Question: I'm trying to deploy my app on Heroku and I'm getting a type error when I npm run migrate on heroku run bash.
The error on the terminal is saying that it's a SQL typo error but I cannot see what is the error. I've tried to change the quotes, but it's not working either. Any help will be welcome.
error:

'''
require("dotenv").config();
const mysql = require("mysql");
const DB_HOST = process.env.DB_HOST;
const DB_USER = process.env.DB_USER;
const DB_PASS = process.env.DB_PASS;
const DB_NAME = process.env.DB_NAME;
const con = mysql.createConnection({
host: DB_HOST || "127.0.0.1",
user: DB_USER || "root",
password: DB_PASS || "root",
database: DB_NAME || "5aday",
multipleStatements: true
});
con.connect(function(err) {
if (err) throw err;
console.log("Connected!");
let sql = 'DROP TABLE if exists seasons; CREATE TABLE into seasons (id INT NOT NULL AUTO_INCREMENT, image VARCHAR(255) NOT NULL, title VARCHAR(255) NOT NULL, description VARCHAR(1000) NOT NULL, list VARCHAR(1000)NOT NULL, PRIMARY KEY (id));';
'INSERT INTO seasons (image, title,https description, list) VALUES ('https://www.juiceplus.com/content/juiceplusblog/en/2019/3/the-ultimate-fruit-and-vegetable-season-calendar/_jcr_content/par/image.img.jpg/1553178913562.jpg', 'FRUITS AND VEGETABLES AVAILABLE IN WINTER', 'Fruits and vegetables available in the winter months consist of lots of fruits you'd typically associate with Christmas (clementines, cranberries), but also lots of earthy vegetables like turnips, parsnips and leeks. There are some lovely winter warming recipes you can cook with these!', 'Apple
Pears
Clementines
Cranberries
Dates
Beetroot
Brussels sprouts
Celeriac
Celery
Kale
Leek
Parsnip
Turnip
Sweet potato
Grapefruit
Lemon
Orange
Rhubarb
Kiwi
Passion Fruit
Pomegranate
Beetroot
Brussels sprouts
Celeriac
Celery
Kale
Leek
Parsnip
Turnip
Sweet potato
Cauliflower
Chicory
Jerusalem artichoke');'
'INSERT INTO seasons (image, title, description, list) VALUES ('https://www.juiceplus.com/content/juiceplusblog/en/2019/3/the-ultimate-fruit-and-vegetable-season-calendar/_jcr_content/par/image_1056369294.img.jpg/1553178984905.jpg', 'FRUITS AND VEGETABLES AVAILABLE IN SPRING', 'Coming into to spring and lots of fresh spring greens come into season, like watercress, spinach and lettuce. New potatoes also come in the spring, which make for a delicious buttery dish or potato salad with watercress.', 'Grapefruit
Lemon
Orange
Rhubarb
Passion Fruit
Pomegranate
Apricot
Nectarine
Brussels sprouts
Cauliflower
Chicory
Jerusalem artichoke
Spinach
Watercress
Purple sprouting broccoli
New potatoes
Potatoes
Carrot
Lambs lettuce
Lettuce');'
'INSERT INTO seasons (image, title, description, list) VALUES ('https://www.juiceplus.com/content/juiceplusblog/en/2019/3/the-ultimate-fruit-and-vegetable-season-calendar/_jcr_content/par/image_1788290349.img.jpg/1553179052619.jpg', 'FRUITS AND VEGETABLES AVAILABLE IN SUMMER', 'As summer comes around, you are certainly not limited in options when it comes to seasonal fruit and vegetables. This is prime time for strawberries, nectarines and apricots - as well as asparagus, peas and runner beans.', 'Apricot
Blackcurrants
Gooseberry
Nectarine
Rhubarb
Strawberry
Tomato
Cherries
Raspberry
Redcurrant
Watermelon
Elderberries
Figs
Peach
Asparagus
Aubergine
Carrot
Courgettes
Lambs lettuce
Lettuce
New potatoes
Peas
Potatoes
Runner beans
Beetroot
Cavolo Nero
Fennel
Celery');'
'INSERT INTO seasons (image, title, description, list) VALUES ('https://www.juiceplus.com/content/juiceplusblog/en/2019/3/the-ultimate-fruit-and-vegetable-season-calendar/_jcr_content/par/image_1229398484.img.jpg/1553179114378.jpg', 'FRUITS AND VEGETABLES AVAILABLE IN AUTUMN', 'As we turn into autumn, the choice is still plentiful as many vegetables are still giving following the summer months. Sweetcorn is exclusively at it's best in September and apple and pears come back into full season.', 'Apple
Blackberry
Elderberries
Figs
Gooseberry
Nectarine
Peach
Redcurrant
Plum
Raspberry
Strawberry
Tomato
Pear
Plum
Aubergine
Beetroot
Cavolo Nero
Celeriac
Celery
Courgettes
Fennel
Artichoke
Lambs lettuce
Leek
Peas
Lettuce
Runner beans
Sweetcorn
Brussels sprouts
Kale
Parsnip
Pumpkin
Sweet potato ');'
con.query(sql, function (err, result) {
if (err) throw err;
console.log("Table creation 'seasons' was successful!");
console.log("Closing...");
});
con.end();
});
'''
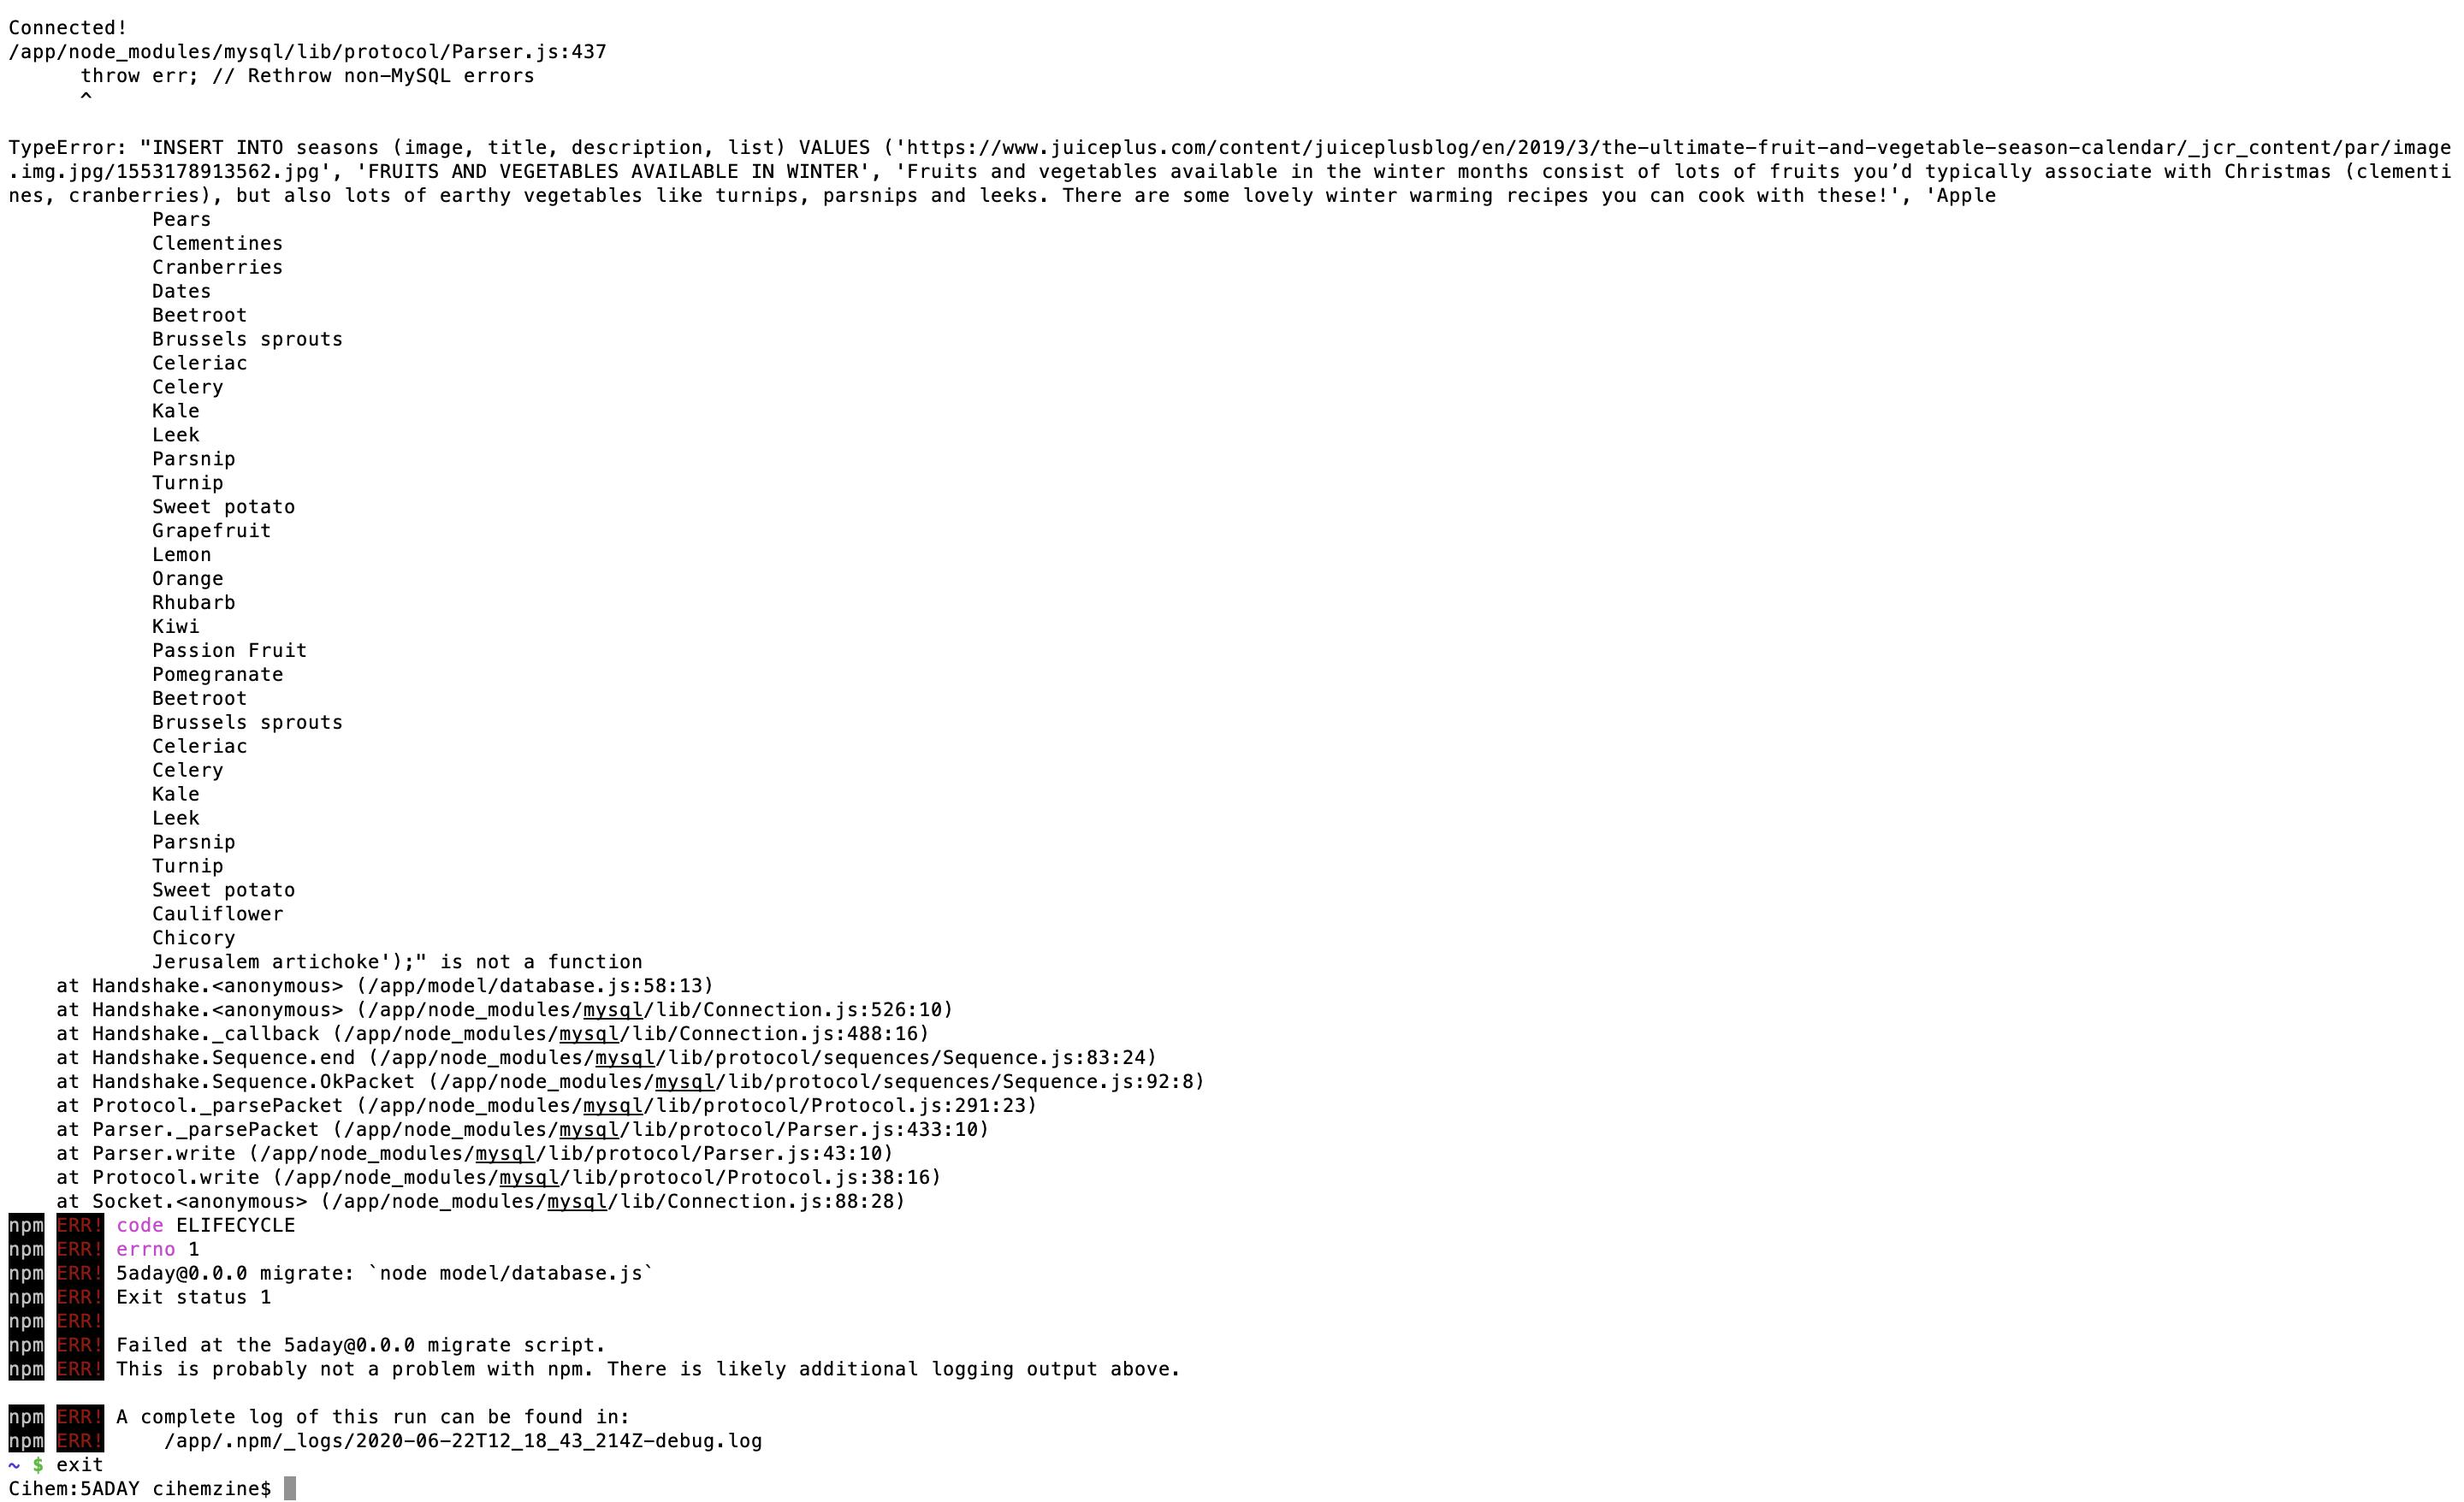
Answer: You dont assigne your sql statement to any variable. The first statement is assigned to the sql variable but not the following. Your are terminating the statement after the first create table.